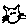
Label: cat